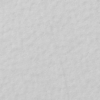
Label: not_dusty